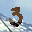
Label: 3